Question: Count the number of objects in the diagram.
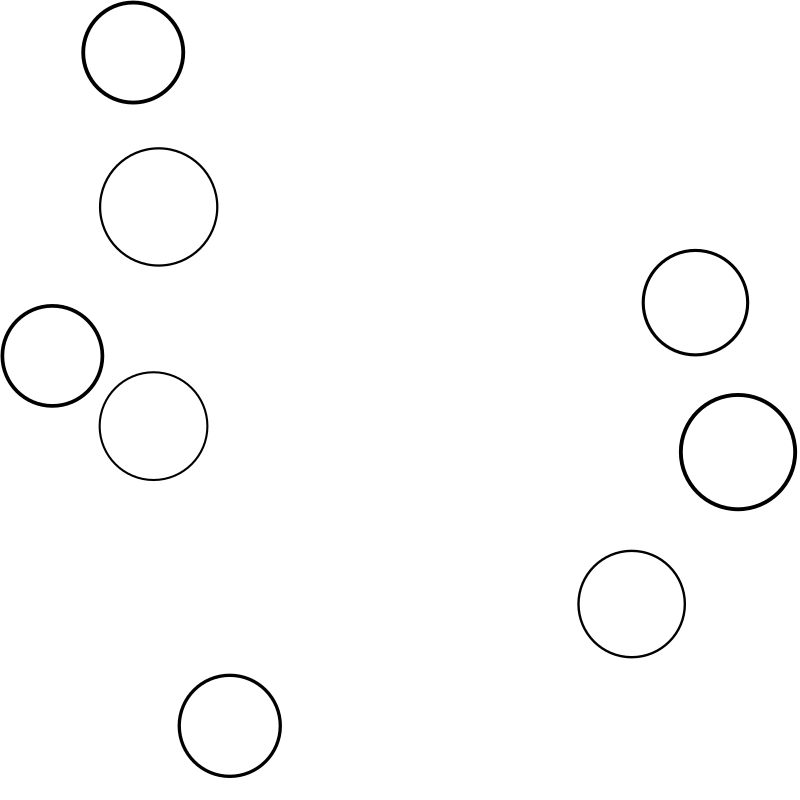
Answer: 8